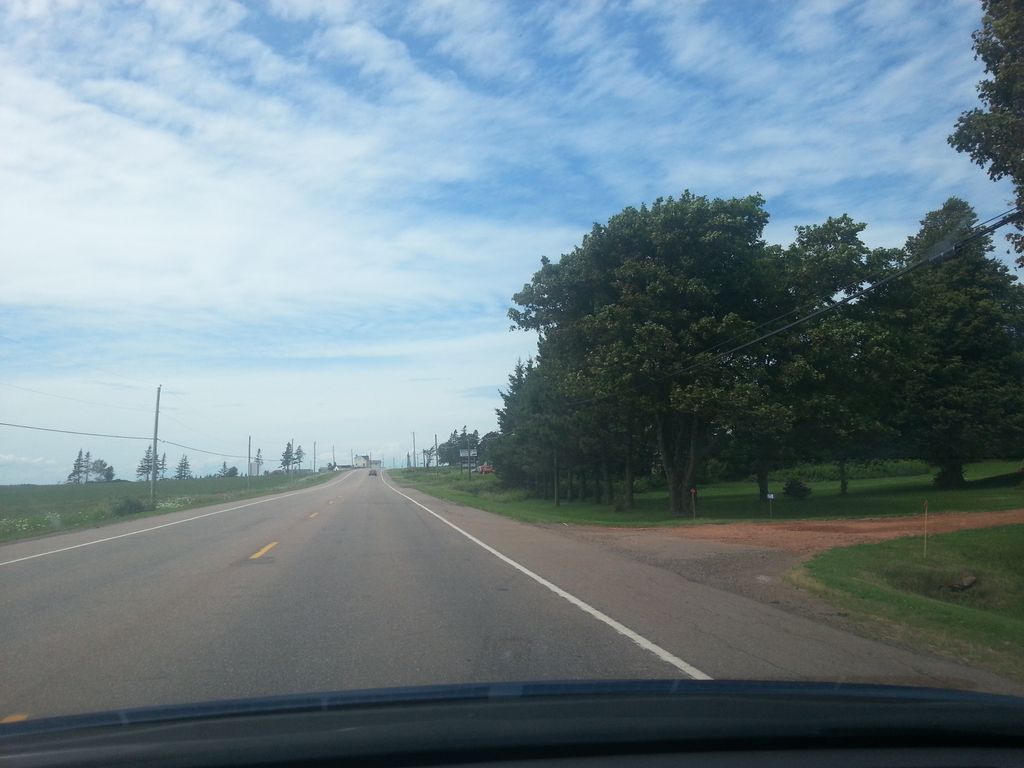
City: charlottetown